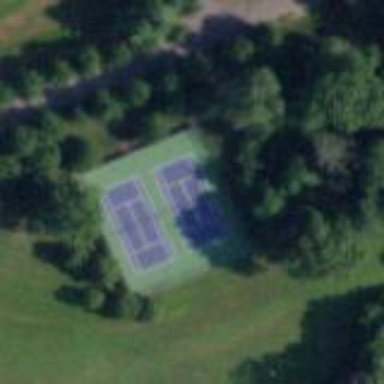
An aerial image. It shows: Tennis court on pitch.